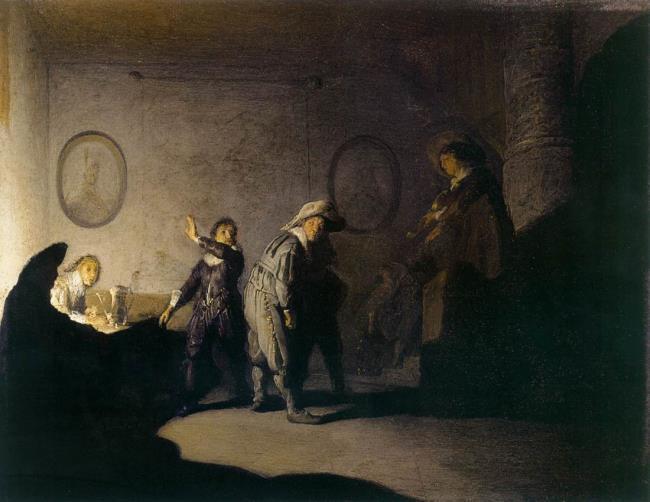
Title: Interior with figures
Artist: Rembrandt
Earliest date: 1628
Latest date: 1630
Genre: painting
Iconography: Tobacco
Keywords: genre, interior view, elegant company, full-length portrait, sitting, standing (position), young man, musician (instrumentalist), hat, floppy ruff, making music, smoking (activity), playing, looking on, pat-a-cake, violin, Jan Steen jug, pipe, portrait (depicted), national map, table, column (architectural element), stairs, wooden floor